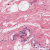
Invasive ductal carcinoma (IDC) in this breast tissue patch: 0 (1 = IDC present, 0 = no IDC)